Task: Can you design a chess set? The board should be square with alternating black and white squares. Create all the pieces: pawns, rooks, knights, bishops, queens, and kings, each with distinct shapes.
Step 4604:
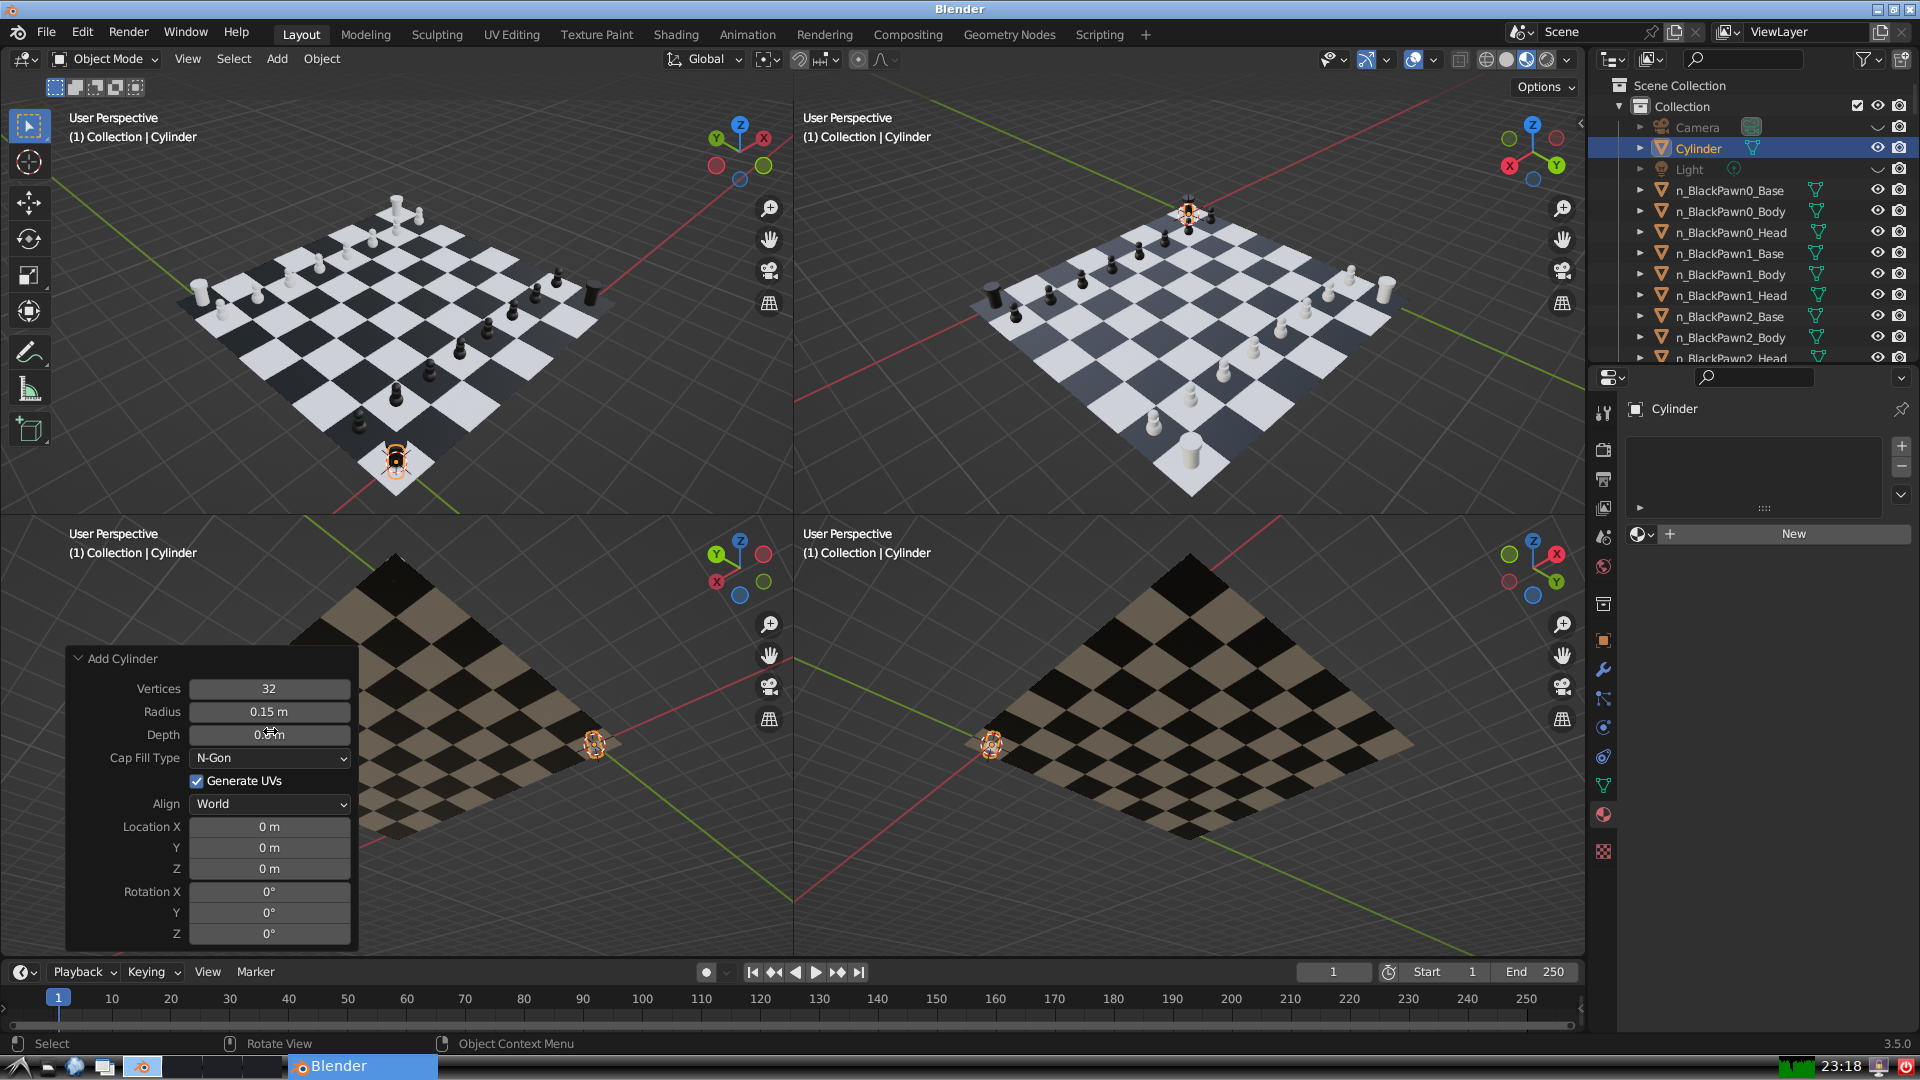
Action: {"mouse_move": [270, 824]}